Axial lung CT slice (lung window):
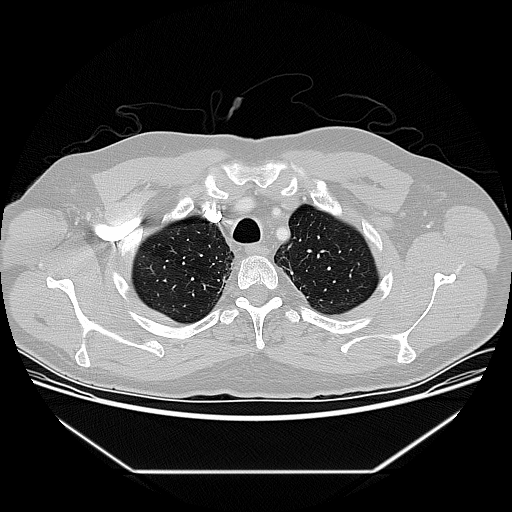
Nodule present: no